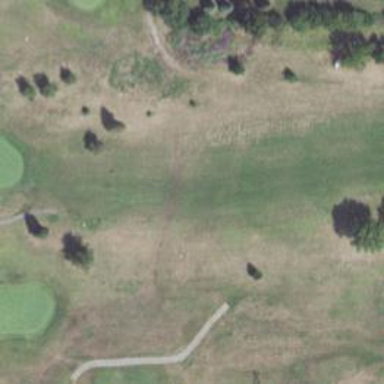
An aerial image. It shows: View of golf hole.